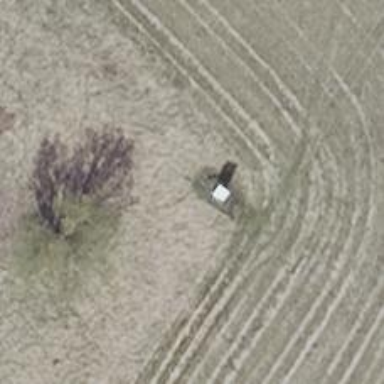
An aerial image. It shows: Hunting stand.